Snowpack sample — Buffalo Mountain, Silverthorne, Colorado, USA (2/22/26, 2:02 PM MST)
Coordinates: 39.622, -106.113
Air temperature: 33 °F
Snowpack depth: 63 cm
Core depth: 40 cm
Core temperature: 26.6 °F
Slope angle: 11°, slope face: 116°
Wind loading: low
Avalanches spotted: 0
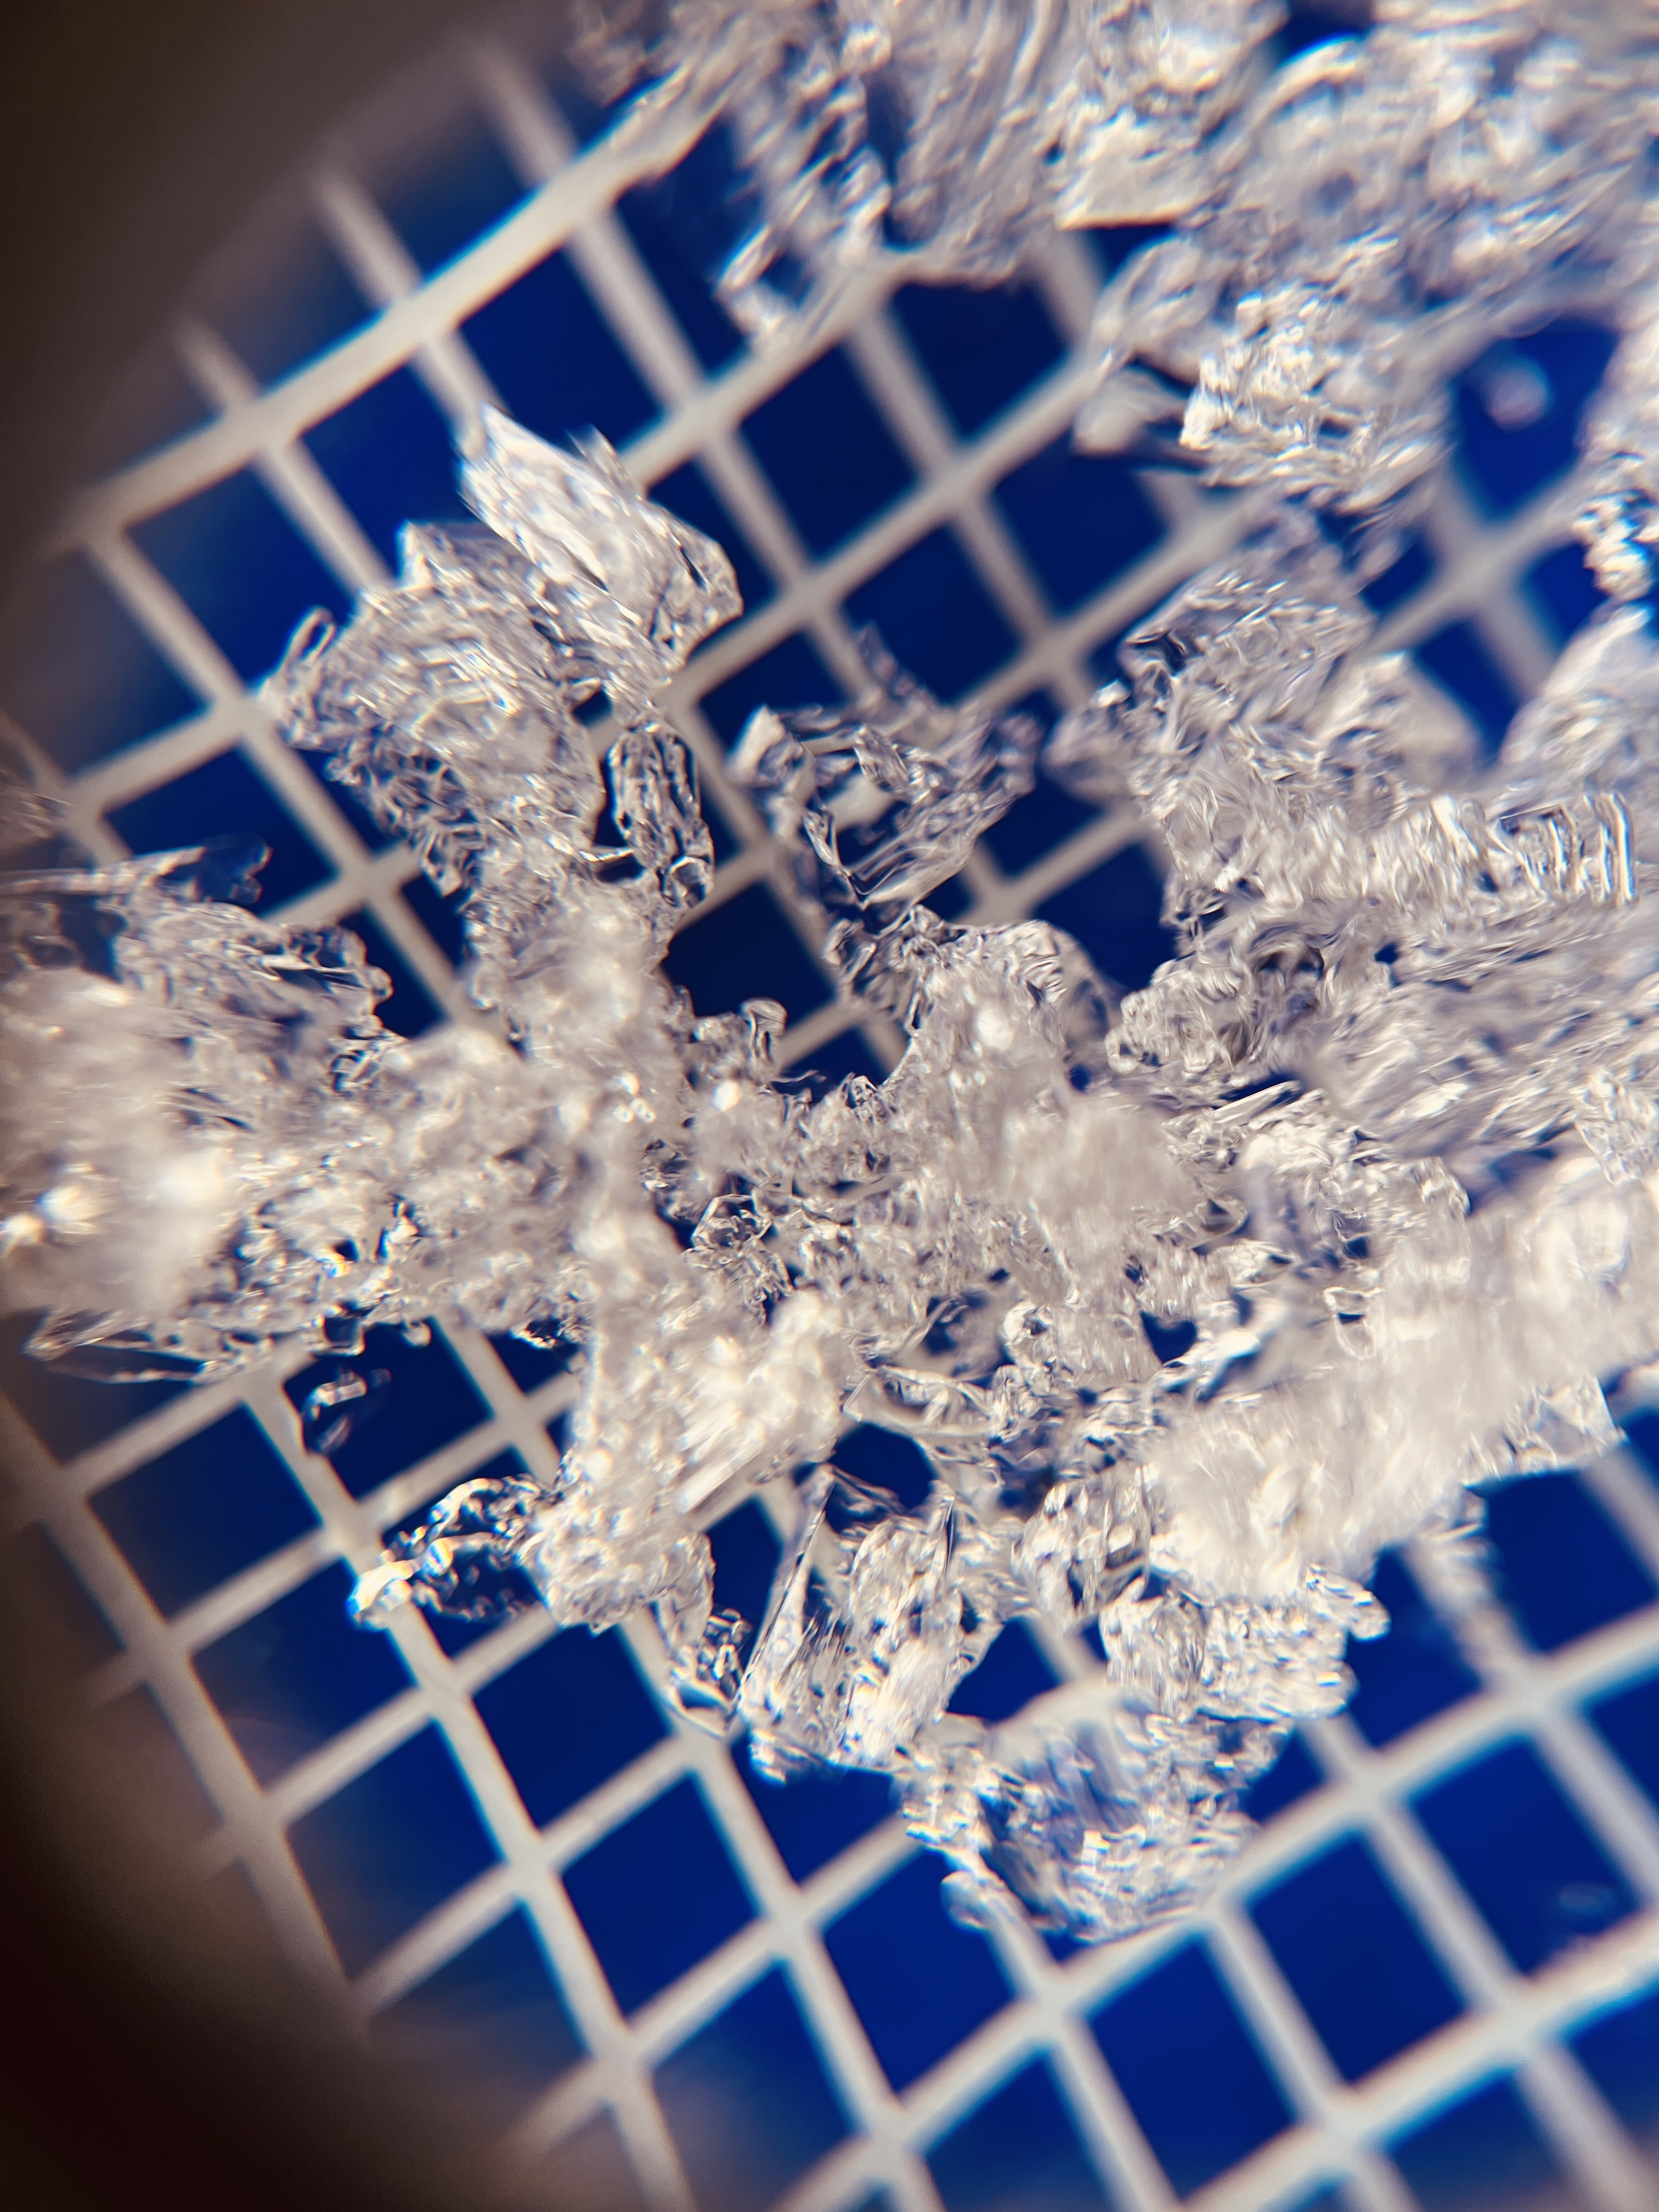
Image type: magnified_profile
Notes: In a firebreak similar to site 1, minimal wind loading with no spotted avalanches (not many faces in view though)